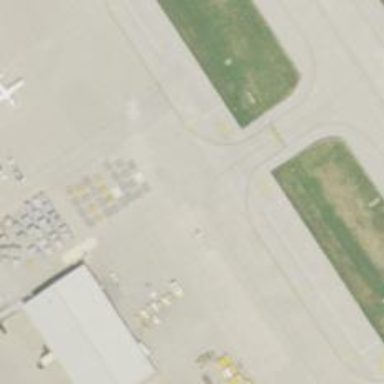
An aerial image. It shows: View of taxiway at the airport.